Question:
This is the image of a multiple array representation of a double linked list. The object with key 4 follow the object with key 16 in the original linked list. Here 4 appears in key[2] and 16 appears in key[5]. The concept here is to implement a double linked list using arrays without pointers and objects. Can someone explain how the elements are linked with each other.
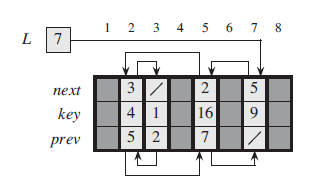
Answer: The first one has key '9', and is stored at index '[7]'. You know this because 'L' contains the index of the head of the list (7). And sure enough, you can see it has no "prev" value.
From here the next item in the list is stored at index '[5]'. (That's what it tells us in "next" in the array at index '[7]'. This cell has a key of '16'.
From here we go on to '[2]', having key '4', and '[3]' having key '1'. This is the last item in the list, as it has no "next".
If you wanted to go backwards, you could look at the "prev" values as well. It's important to note that "next" and "prev" contain numbers of a completely different type from "key". Next and Prev are referring to array indexes, and are essentially taking the place of pointers in this implementation. Key contains a numeric value that represents the actual contents of the node at that point in the list.